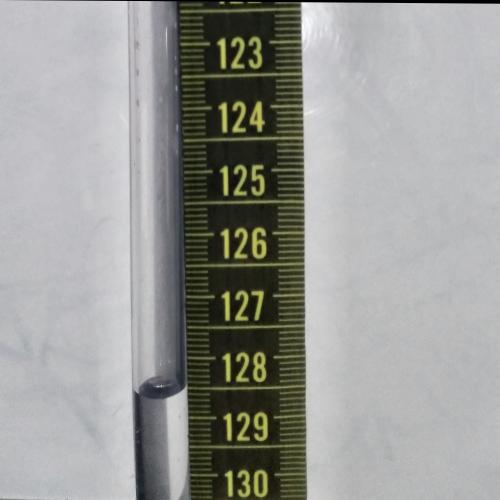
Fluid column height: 128.5 cm